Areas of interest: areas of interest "Transportation stations"
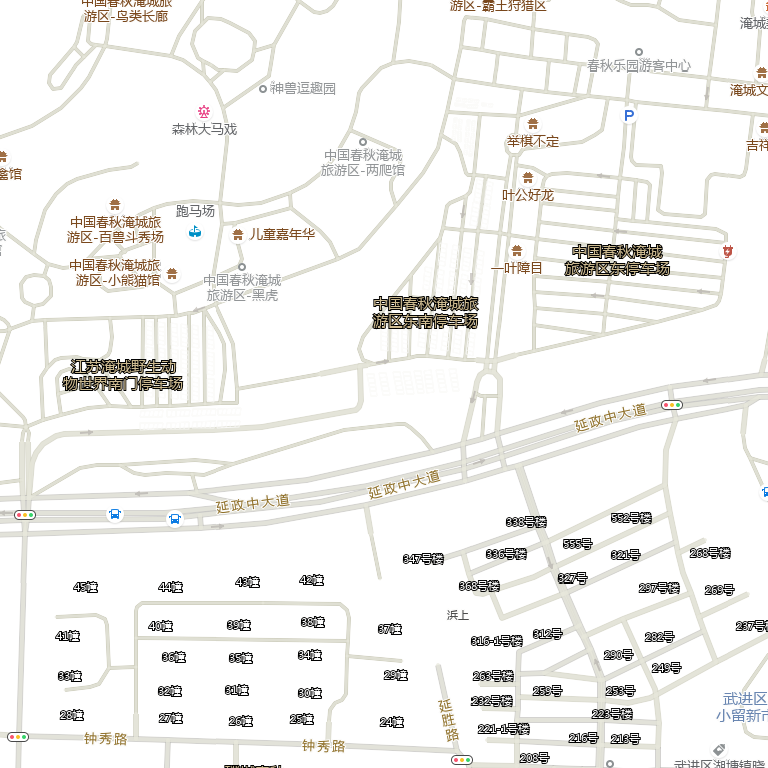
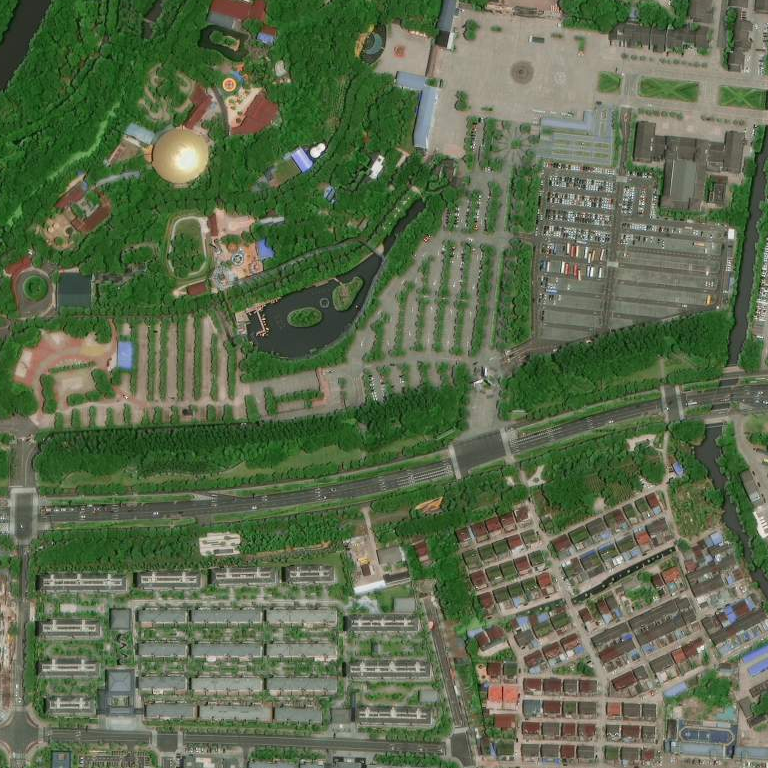